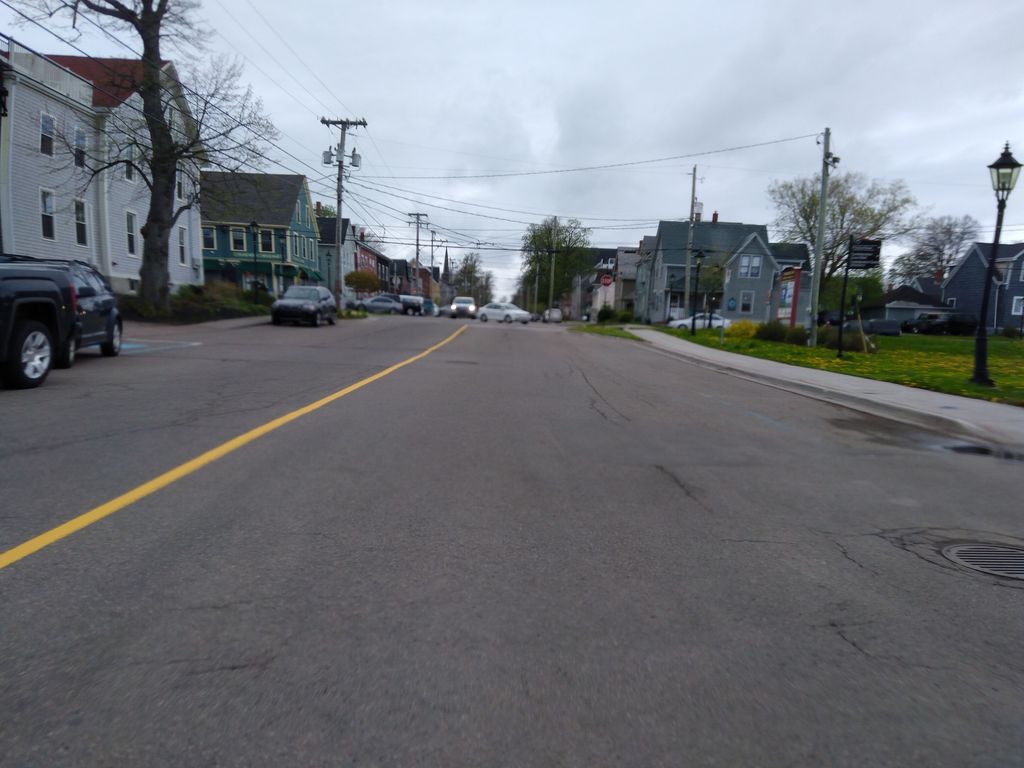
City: charlottetown